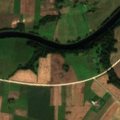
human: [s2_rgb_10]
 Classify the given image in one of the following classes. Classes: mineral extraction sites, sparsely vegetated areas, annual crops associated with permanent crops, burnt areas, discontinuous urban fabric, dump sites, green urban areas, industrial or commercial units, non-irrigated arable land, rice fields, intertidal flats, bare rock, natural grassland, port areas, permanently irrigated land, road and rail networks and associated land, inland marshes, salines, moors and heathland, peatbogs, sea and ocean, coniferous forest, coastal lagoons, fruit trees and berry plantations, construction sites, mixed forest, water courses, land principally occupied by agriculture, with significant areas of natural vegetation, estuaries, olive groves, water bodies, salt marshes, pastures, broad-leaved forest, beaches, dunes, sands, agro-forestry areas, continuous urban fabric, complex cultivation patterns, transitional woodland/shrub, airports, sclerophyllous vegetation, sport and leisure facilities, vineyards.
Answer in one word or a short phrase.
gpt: non-irrigated arable land, complex cultivation patterns, land principally occupied by agriculture, with significant areas of natural vegetation, water courses